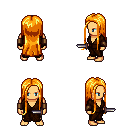
a pixel art fantasy rpg character, male body template, human, tanned skin, brown robe, gold greaves, light blonde extra-long hairstyle, leather bracers, dagger, four views (front, back, left, right), 2x2 character sprite sheet, small pixel art, hard edges, no anti-aliasing